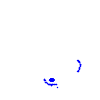
Particle: electron